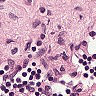
Metastatic tissue present: no